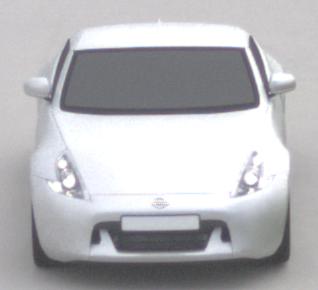
Make: Nissan
Model: 370Z Coupé
Detailed model: 370Z (Z34) Coupé
Model produced from: 2009/12
Model produced until: 2013/03
Doors: 3
Color: white
Road condition: dry road
Daytime: midday
Contrast: low contrast